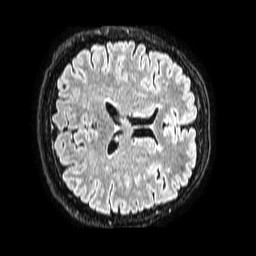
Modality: FLAIR
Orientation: axial
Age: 70
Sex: female
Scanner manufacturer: philips
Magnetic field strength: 1.5 T
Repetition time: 4.8 s
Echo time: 0.3 s